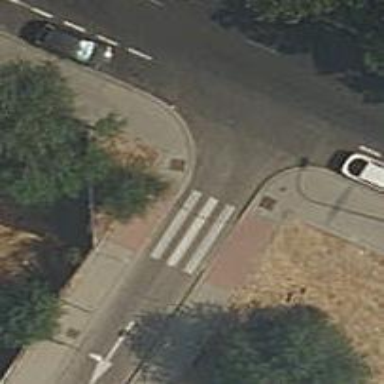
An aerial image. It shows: Uncontrolled zebra crossing on the road.